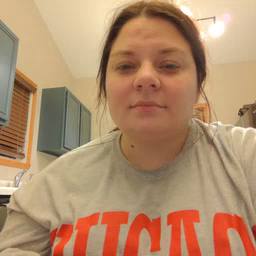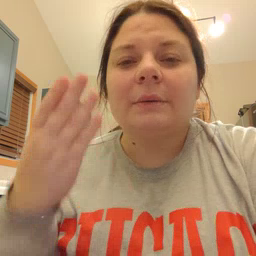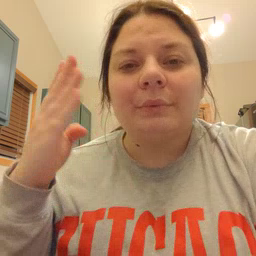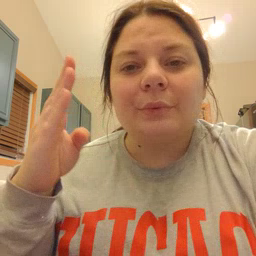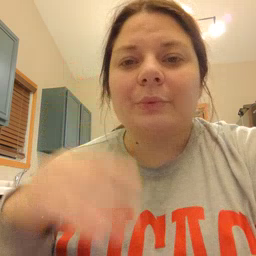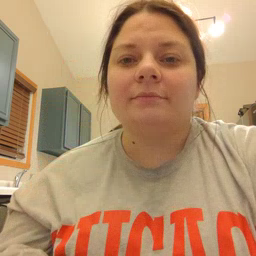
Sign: blue